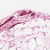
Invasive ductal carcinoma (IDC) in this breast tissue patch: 0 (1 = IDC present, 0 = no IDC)